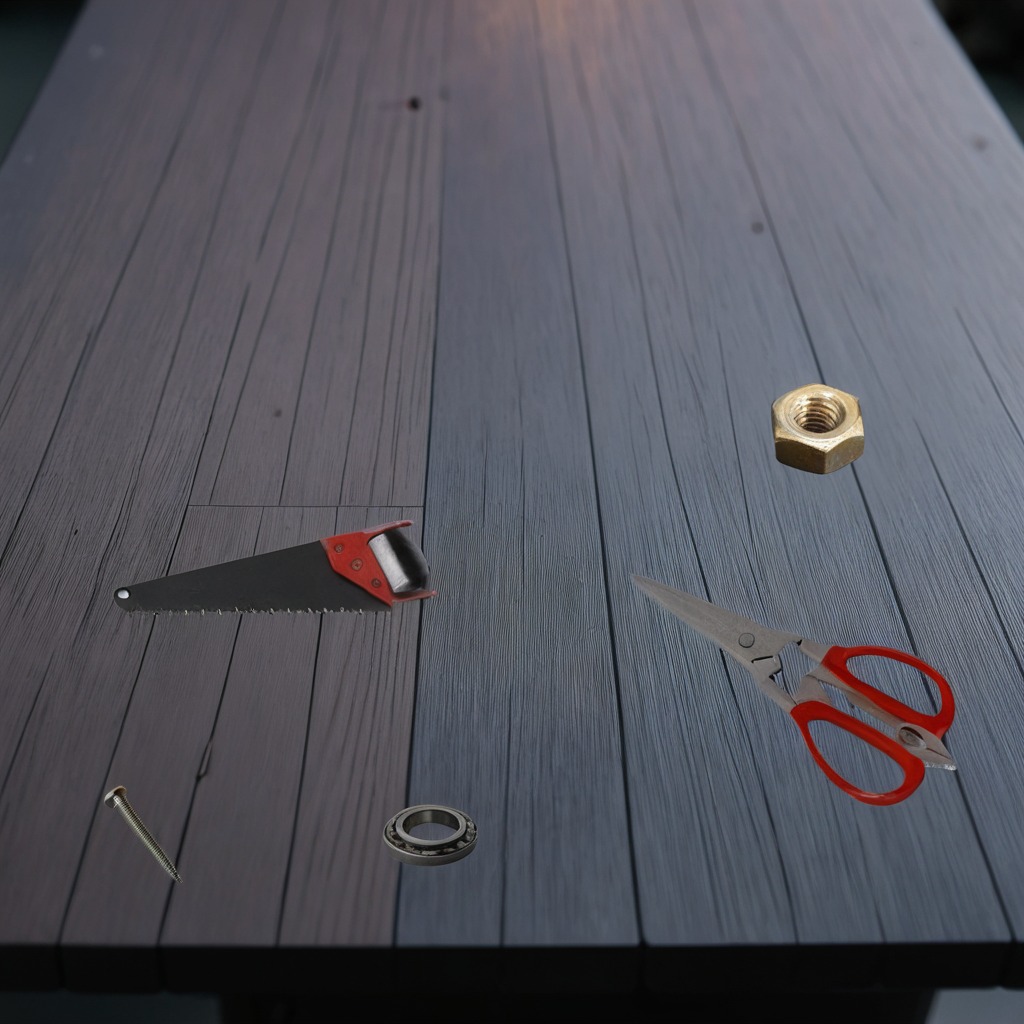
A metal ball bearing, a metal machine screw, a handheld metal saw, a metal nut, and a pair of scissors are lying on the old table in the garage.